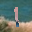
Label: 1